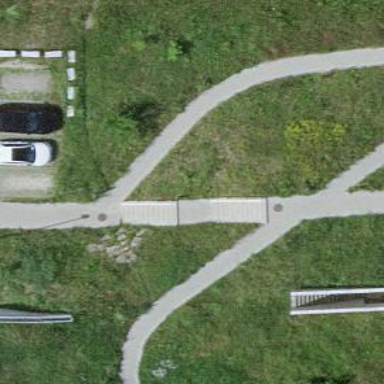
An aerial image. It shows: Steps made of asphalt.